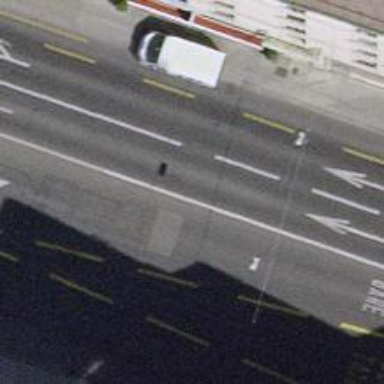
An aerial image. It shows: Secondary road with designated cycle lane and trolley wires.